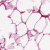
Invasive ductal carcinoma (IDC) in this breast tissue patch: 0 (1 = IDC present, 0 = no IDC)